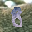
Label: 8